Here is the wavelet time-frequency representation (scalogram) of a rolling-element bearing's vibration measurement. Classify the bearing condition as one of: normal, inner_race, outer_race, ball.
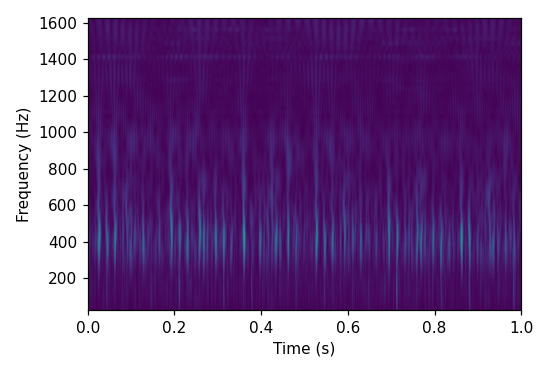
Answer: outer_race